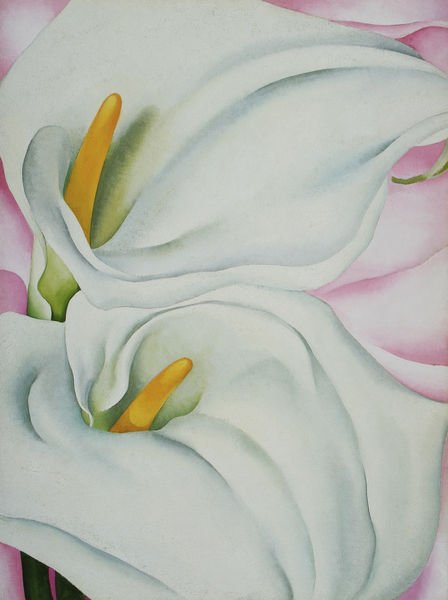
Titel: Two Calla Lilies on Pink
Künstler: Georgia O'Keeffe
Institution: Im Besitz der Künstlerin
Schlagwörter: blätter, gemälde, schatten, weiß, aquarell, gelb, grün, blume, blumen, bunt, frau, hell, orange, ölbild, blüte, blüten, malerei, symbolismus, öl, realismus, blatt, rosa, wellen, linien, weiblich, detail, nahaufnahme, malerin, blütenblätter, stiel, stiele, stengel, stempel, lilie, stängel, kelche, calla, weiblichkeit, blütenstengel, o'eeffe, georgia, o keeffe, georgia o'eeffe, focus, makro, closeup, georgia o keeffe, special, stempek